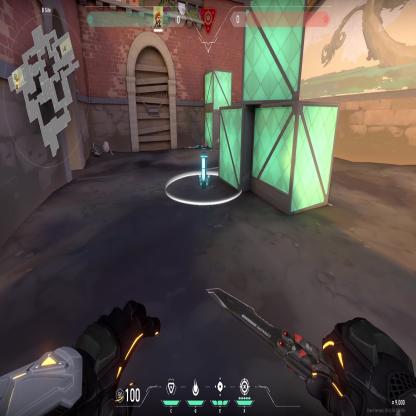
Label: planted spike